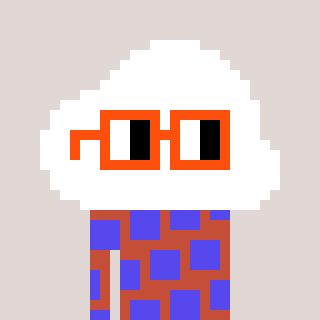
a pixel art character with square orange glasses, a cloud-shaped head and a rust-colored body on a warm background